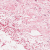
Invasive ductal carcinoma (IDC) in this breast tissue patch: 0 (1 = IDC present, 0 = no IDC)